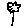
Label: flower